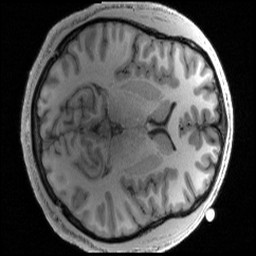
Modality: T1w
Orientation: axial
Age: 25
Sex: male
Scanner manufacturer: siemens
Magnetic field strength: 3 T
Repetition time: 2.4 s
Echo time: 0.00231 s